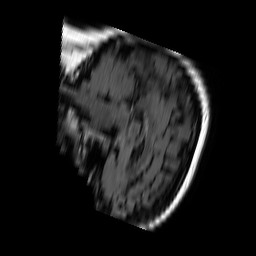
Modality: FLAIR
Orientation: sagittal
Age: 30
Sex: female
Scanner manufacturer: philips
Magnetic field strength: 1.5 T
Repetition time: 6.24 s
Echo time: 0.12 s